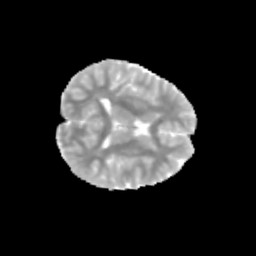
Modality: MD
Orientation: axial
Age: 11
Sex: female
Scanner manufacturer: siemens
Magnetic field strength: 3 T
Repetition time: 3.8 s
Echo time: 0.07 s